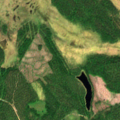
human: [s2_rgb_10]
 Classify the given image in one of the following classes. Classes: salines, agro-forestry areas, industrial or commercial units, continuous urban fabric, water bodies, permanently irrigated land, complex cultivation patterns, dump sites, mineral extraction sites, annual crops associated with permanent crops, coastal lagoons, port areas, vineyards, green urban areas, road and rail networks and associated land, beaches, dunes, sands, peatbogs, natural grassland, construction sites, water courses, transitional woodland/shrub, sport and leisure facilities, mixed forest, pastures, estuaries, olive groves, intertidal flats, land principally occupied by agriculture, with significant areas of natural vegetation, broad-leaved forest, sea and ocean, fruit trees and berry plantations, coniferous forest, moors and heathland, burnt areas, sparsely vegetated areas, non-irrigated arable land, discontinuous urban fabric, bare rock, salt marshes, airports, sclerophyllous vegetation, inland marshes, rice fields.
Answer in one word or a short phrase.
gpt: coniferous forest, peatbogs